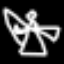
Label: angel